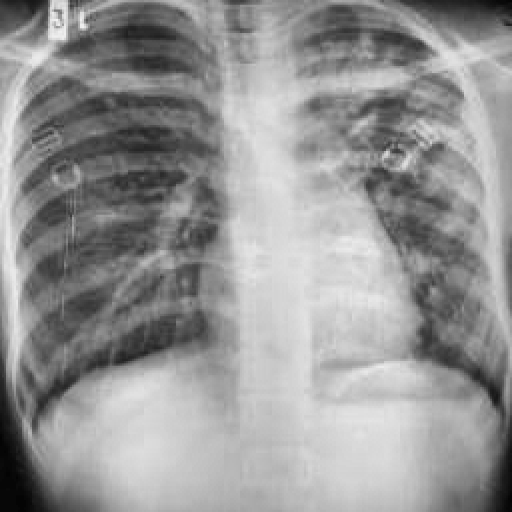
Finding: TUBERCULOSIS